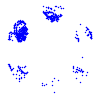
Particle: proton